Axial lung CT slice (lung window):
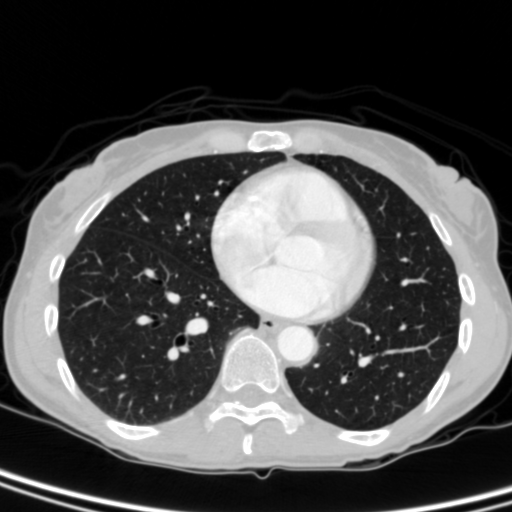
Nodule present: no